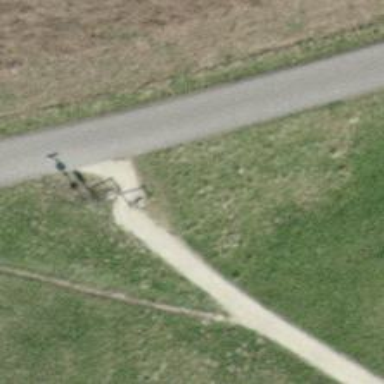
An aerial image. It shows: Cycle barrier.